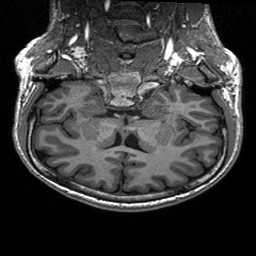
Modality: T1w
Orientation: sagittal
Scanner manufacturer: siemens
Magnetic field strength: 3 T
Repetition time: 2.3 s
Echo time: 0.00197 s